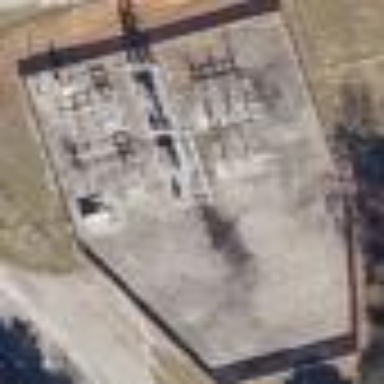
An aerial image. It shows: Substation for switching with surrounding fence.